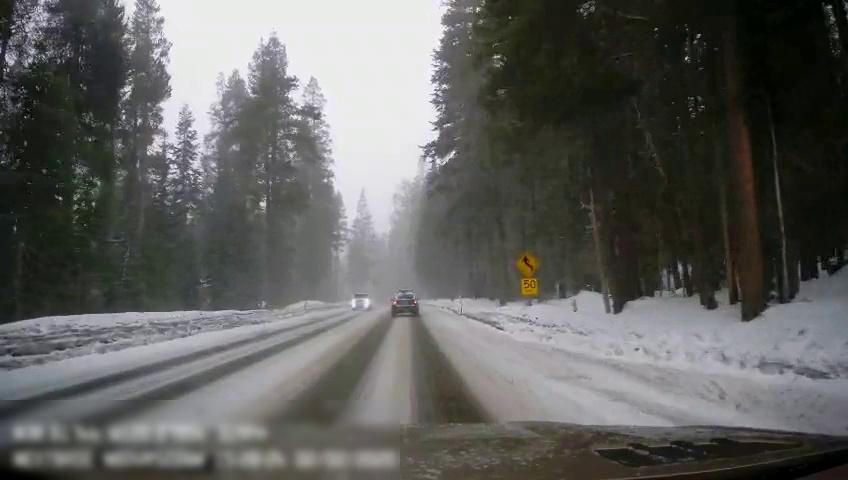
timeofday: Day
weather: Snowy
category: Drivable Space
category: Vehicles | Truck
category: Vehicles | SUV
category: Traffic | Signs
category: Traffic | Signs